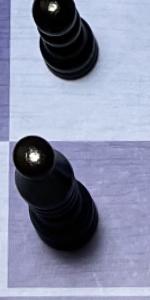
Label: Bishop_Black